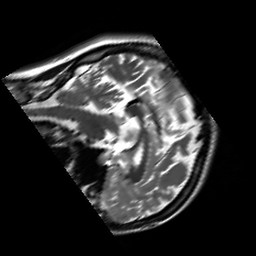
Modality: T2w
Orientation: sagittal
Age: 26
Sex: female
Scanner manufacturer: siemens
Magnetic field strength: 3 T
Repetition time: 7 s
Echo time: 0.09 s